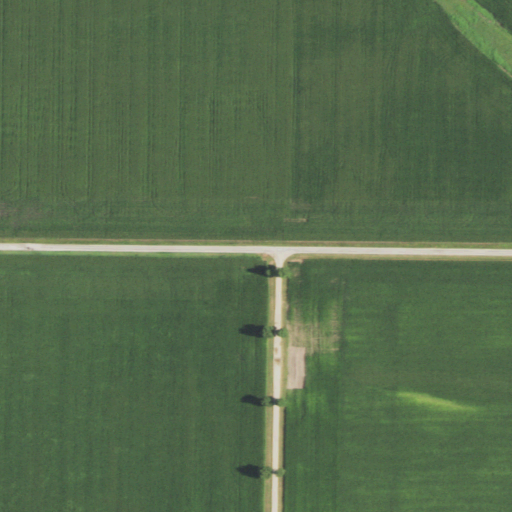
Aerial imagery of mountain in Illinois named Yellow Hammer Knob containing cultivated crops, open development, and low intensity development